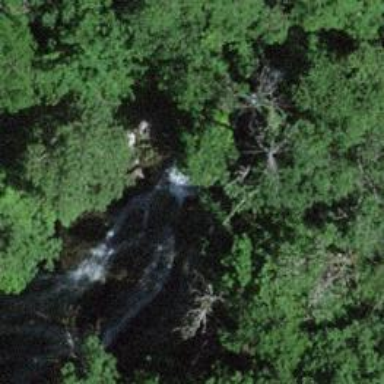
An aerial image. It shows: Beautiful waterfall in nature.